Field crop: maize
Growth stage: 2
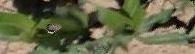
Species: maize